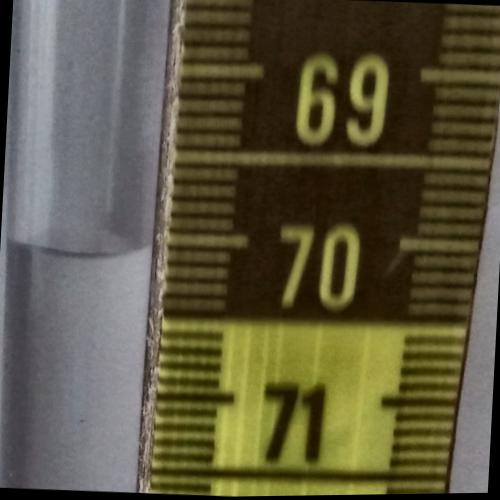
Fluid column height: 70.1 cm